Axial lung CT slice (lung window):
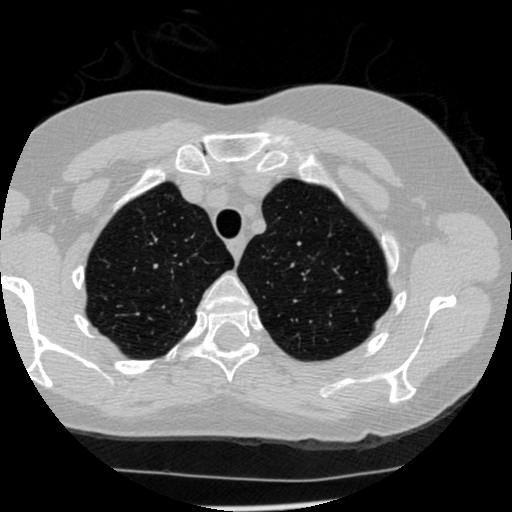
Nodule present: no